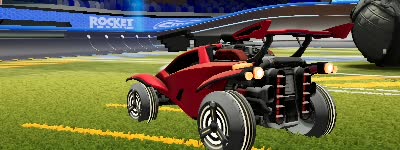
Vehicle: octane